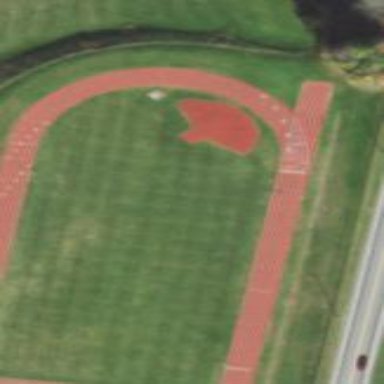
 perfect for sports and leisure activities."